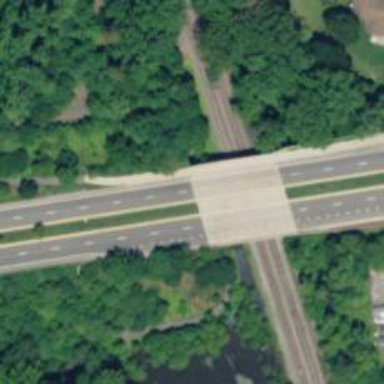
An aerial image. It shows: Primary highway with bridge.